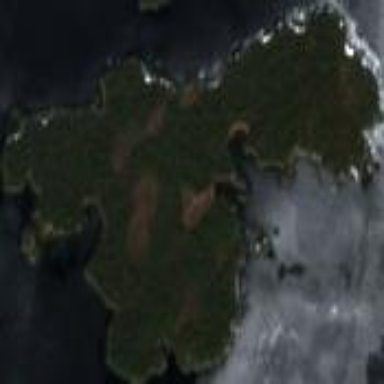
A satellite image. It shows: Islet.